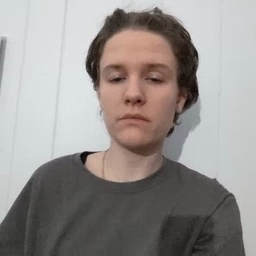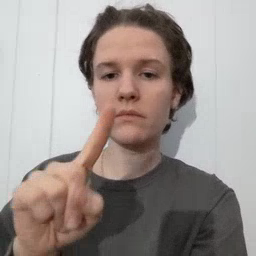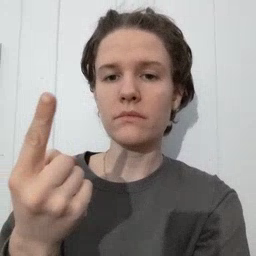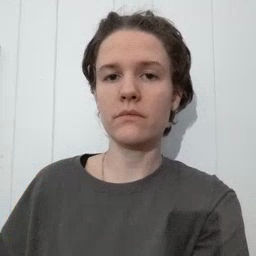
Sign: first